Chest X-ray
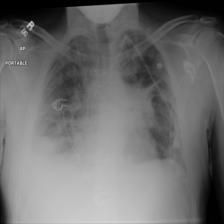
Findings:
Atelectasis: negative
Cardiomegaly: negative
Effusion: negative
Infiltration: negative
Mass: positive
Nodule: negative
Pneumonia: negative
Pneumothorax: negative
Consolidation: positive
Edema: negative
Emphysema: negative
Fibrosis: negative
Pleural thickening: negative
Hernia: negative